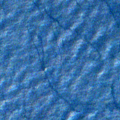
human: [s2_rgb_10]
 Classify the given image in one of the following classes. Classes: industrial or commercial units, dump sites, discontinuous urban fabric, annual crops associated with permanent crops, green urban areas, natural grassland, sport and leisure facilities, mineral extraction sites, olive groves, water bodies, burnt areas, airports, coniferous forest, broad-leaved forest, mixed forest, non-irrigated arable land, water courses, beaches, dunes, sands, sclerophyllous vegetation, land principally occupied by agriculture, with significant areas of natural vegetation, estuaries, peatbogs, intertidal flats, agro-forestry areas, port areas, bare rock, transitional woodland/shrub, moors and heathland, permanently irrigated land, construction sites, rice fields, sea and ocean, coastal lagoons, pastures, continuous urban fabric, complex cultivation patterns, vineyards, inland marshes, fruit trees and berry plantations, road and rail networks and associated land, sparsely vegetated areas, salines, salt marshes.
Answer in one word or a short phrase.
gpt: sea and ocean